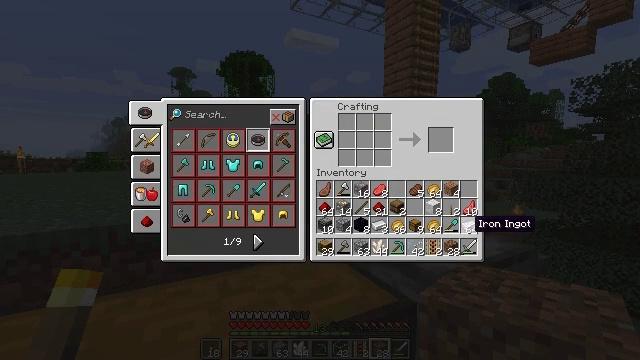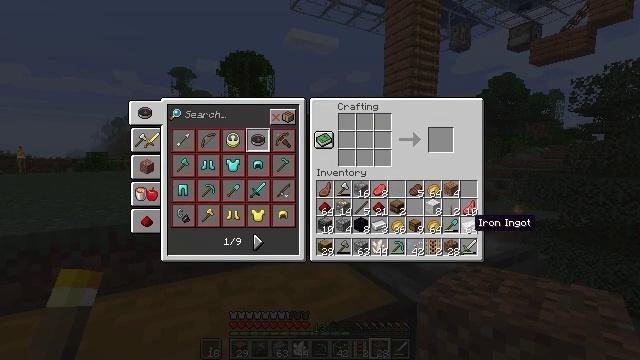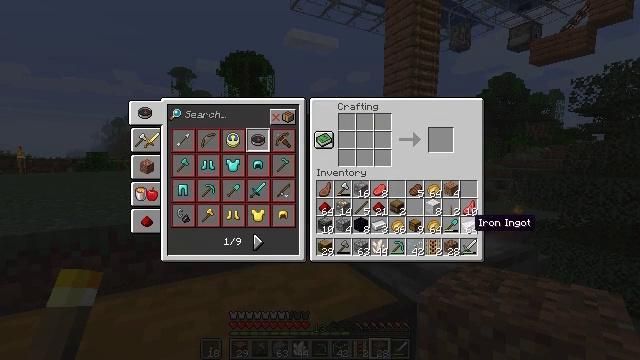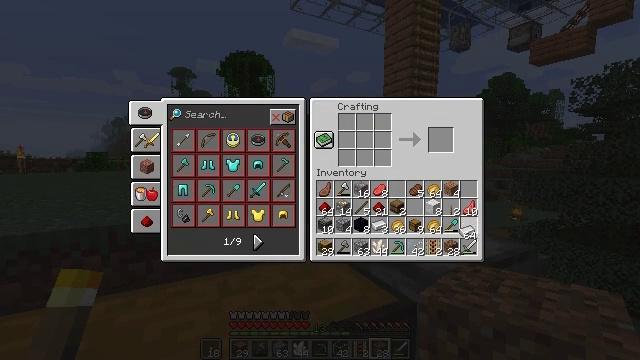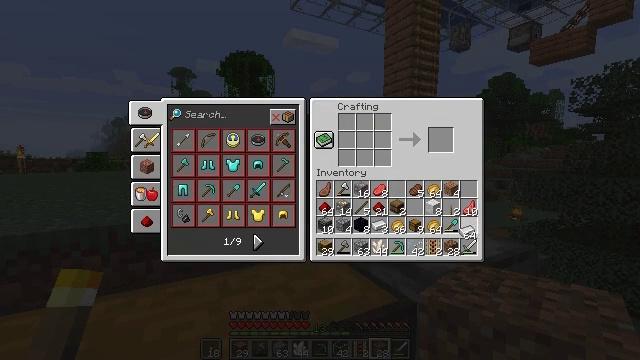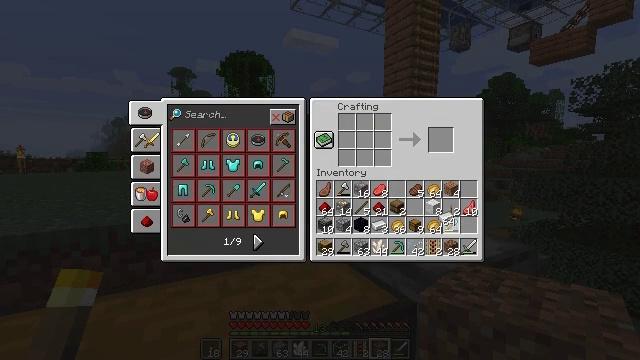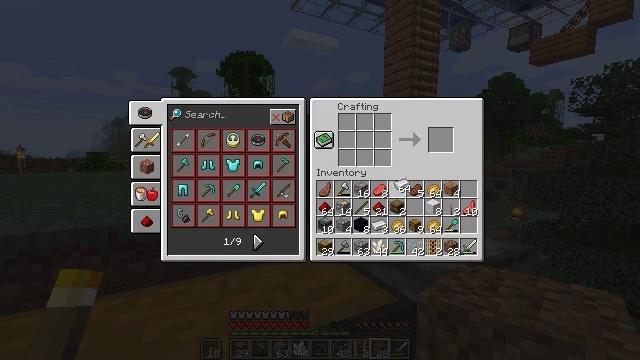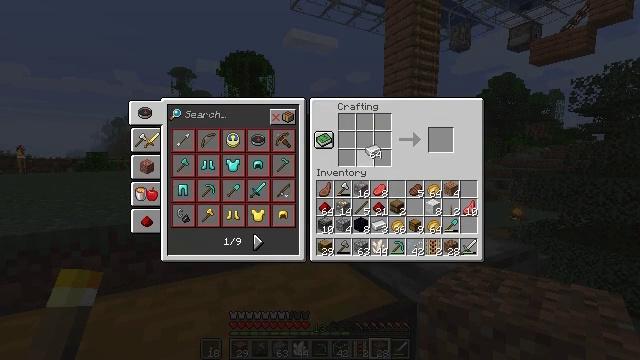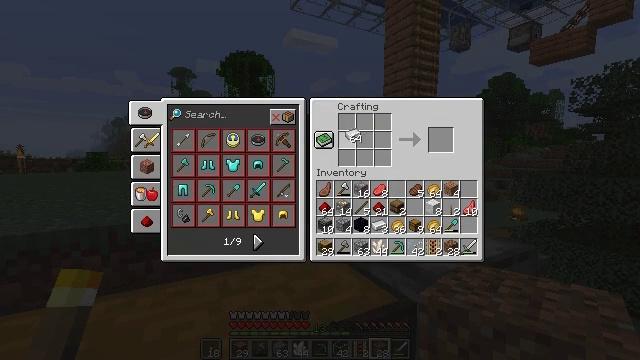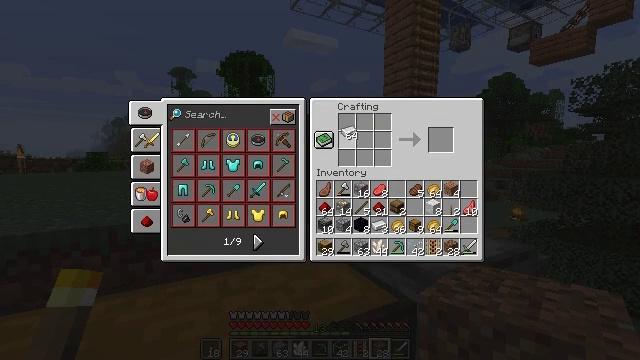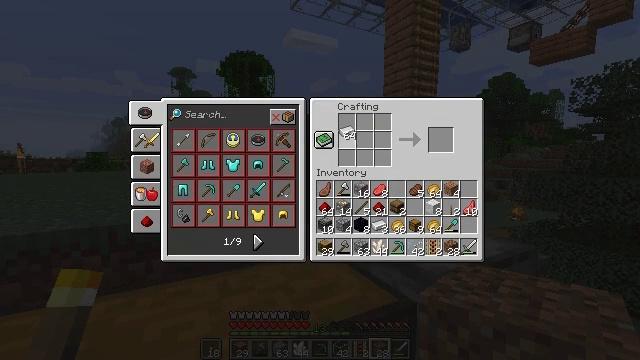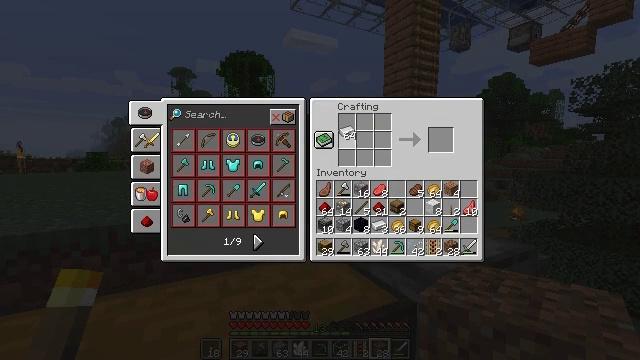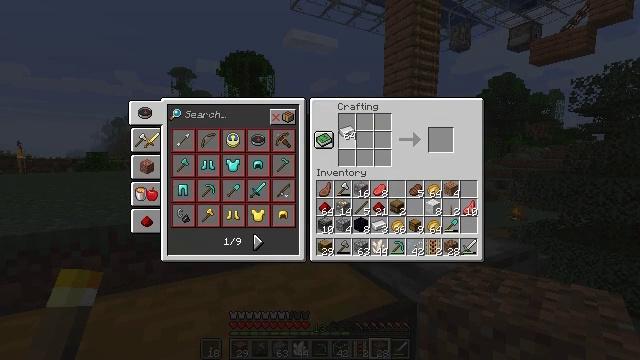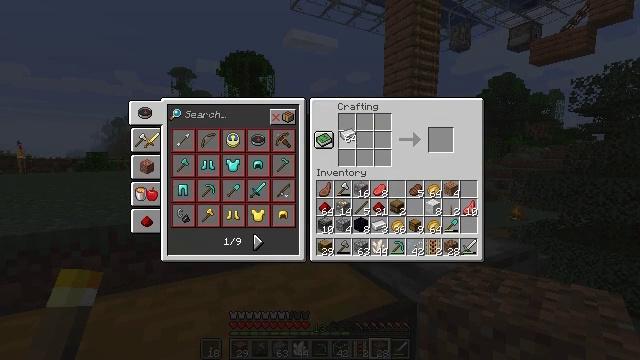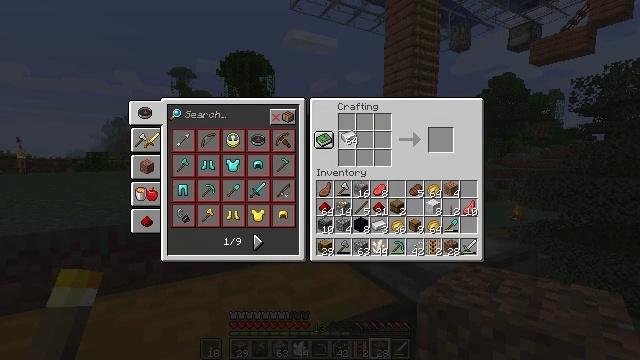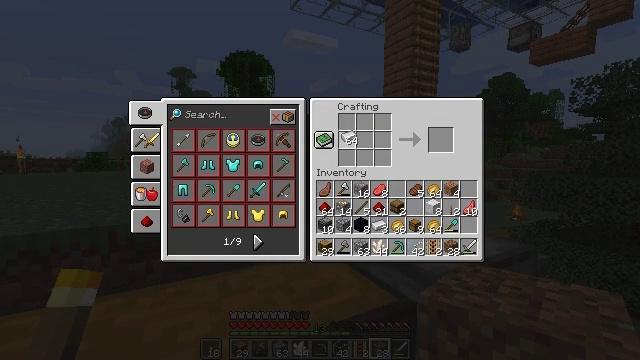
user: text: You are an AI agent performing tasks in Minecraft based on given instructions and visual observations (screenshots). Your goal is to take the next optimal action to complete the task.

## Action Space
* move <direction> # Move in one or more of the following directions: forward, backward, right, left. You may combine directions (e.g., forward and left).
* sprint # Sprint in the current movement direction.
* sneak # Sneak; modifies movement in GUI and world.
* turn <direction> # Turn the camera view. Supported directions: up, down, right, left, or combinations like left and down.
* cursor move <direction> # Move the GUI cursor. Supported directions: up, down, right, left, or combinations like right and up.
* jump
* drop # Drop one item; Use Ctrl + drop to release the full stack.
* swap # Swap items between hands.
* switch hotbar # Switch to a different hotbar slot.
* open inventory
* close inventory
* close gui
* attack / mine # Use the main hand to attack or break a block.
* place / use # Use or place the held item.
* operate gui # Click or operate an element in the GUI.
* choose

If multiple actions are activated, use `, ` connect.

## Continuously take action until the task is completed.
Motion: motion action
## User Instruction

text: Put iron ingots in the crafting grid to craft a minecart.
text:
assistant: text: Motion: no_op
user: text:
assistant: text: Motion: no_op
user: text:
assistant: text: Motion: operate gui
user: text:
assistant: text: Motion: operate gui
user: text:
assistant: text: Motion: cursor move left and up
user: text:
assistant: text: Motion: cursor move left and up
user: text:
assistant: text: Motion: cursor move left and up
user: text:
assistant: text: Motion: cursor move left and up
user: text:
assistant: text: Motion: no_op
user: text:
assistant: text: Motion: no_op
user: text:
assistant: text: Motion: no_op
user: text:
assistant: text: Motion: no_op
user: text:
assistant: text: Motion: no_op
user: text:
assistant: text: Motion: no_op
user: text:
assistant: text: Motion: no_op
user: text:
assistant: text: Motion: no_op
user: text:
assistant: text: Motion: no_op
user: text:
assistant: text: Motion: choose
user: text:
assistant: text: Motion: choose
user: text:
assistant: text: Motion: choose
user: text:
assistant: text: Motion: choose
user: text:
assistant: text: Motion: choose
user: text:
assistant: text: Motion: choose
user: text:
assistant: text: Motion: choose
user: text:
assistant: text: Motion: choose
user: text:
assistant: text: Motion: cursor move right, choose
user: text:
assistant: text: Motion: cursor move right, choose
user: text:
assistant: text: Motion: choose
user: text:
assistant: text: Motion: choose
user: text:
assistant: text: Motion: choose